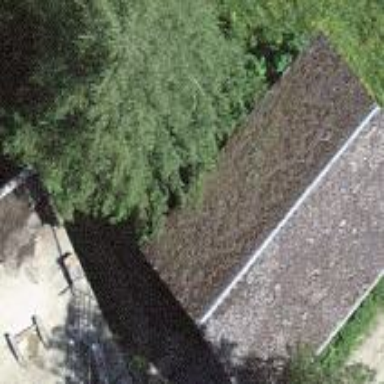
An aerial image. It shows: Barn.